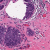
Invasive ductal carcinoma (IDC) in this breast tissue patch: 0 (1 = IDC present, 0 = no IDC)